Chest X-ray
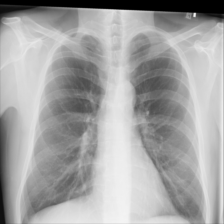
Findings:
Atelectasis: negative
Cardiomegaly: negative
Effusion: negative
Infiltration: negative
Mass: negative
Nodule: negative
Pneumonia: negative
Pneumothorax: negative
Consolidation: negative
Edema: negative
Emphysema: negative
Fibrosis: negative
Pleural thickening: negative
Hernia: negative